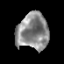
Tissue: prostate
Cell type: T cells
Senescence score: 0.3523
Nuclear area (px): 1143
Mean DAPI intensity: 138.308